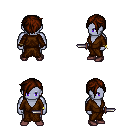
a pixel art fantasy rpg character, male body template, dark elf, purple skin, brown robe, teal pants, brown pixie cut hairstyle, bracelets, maroon shoes, dagger, four views (front, back, left, right), 2x2 character sprite sheet, small pixel art, hard edges, no anti-aliasing